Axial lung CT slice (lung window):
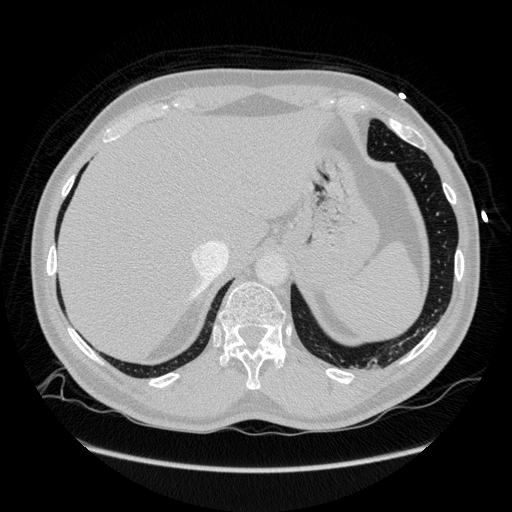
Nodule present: no